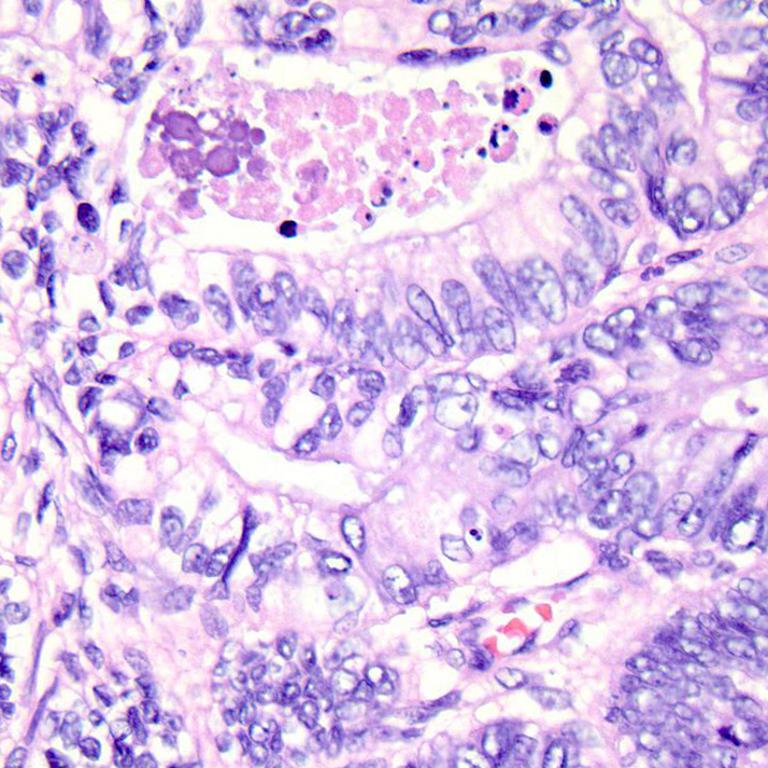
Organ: colon
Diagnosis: adenocarcinomas